Field crop: tomato
Growth stage: 1
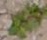
Species: portulaca